Interaction volume radius: 10 \u00c5
Interaction volume height: 10 \u00c5
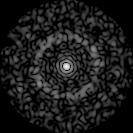
Disorder parameter: 0.8519